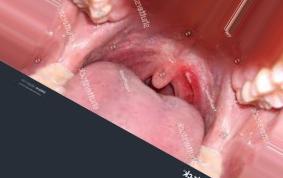
Condition: Mouth Ulcer